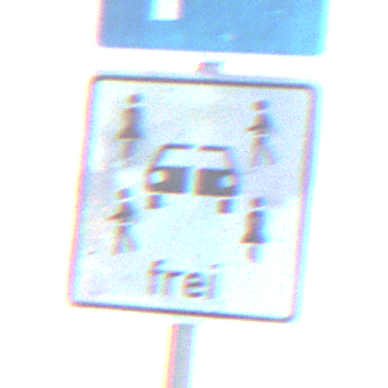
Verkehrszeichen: CarsharingfahrzeugeFrei
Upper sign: Parken
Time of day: SunriseSunset
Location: Outdoor (Nature)
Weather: Clear
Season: NotSpecified
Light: Natural